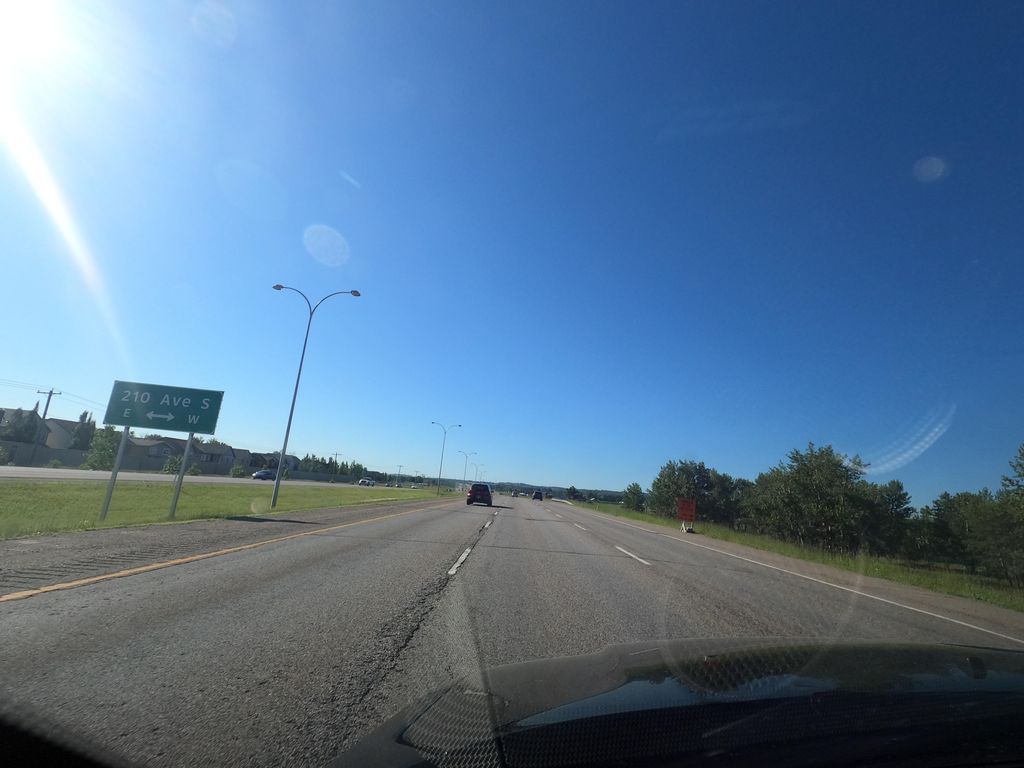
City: calgary